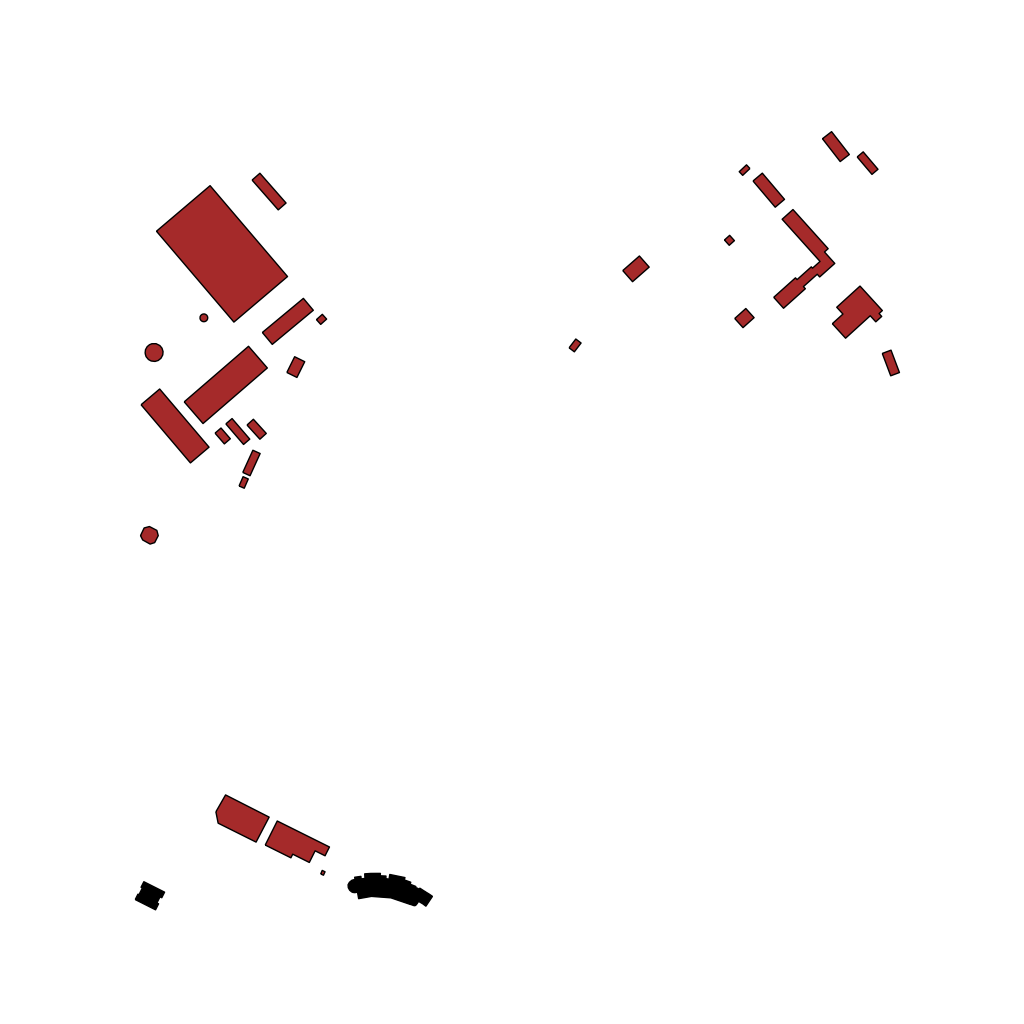
Tags: overhead vector_map, industrial, recreation, residential, special, modern, high_rise, individual_rise, low_rise, medium_rise, density_1, Building, Facility, 1.0 km²